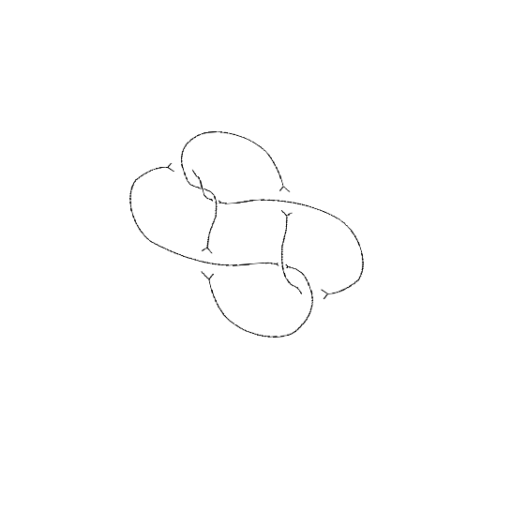
Crossing number: 7